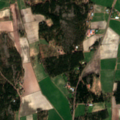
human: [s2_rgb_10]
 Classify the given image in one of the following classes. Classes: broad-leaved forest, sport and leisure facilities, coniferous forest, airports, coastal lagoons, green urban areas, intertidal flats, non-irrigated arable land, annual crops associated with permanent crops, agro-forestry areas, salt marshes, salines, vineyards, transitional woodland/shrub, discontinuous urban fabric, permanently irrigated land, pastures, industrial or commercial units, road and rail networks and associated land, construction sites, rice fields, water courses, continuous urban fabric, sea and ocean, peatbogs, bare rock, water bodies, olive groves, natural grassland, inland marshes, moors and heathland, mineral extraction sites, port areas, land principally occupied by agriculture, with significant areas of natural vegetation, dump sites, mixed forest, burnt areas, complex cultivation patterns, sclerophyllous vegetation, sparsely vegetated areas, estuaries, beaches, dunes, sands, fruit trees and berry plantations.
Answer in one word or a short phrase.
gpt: non-irrigated arable land, coniferous forest, mixed forest, transitional woodland/shrub